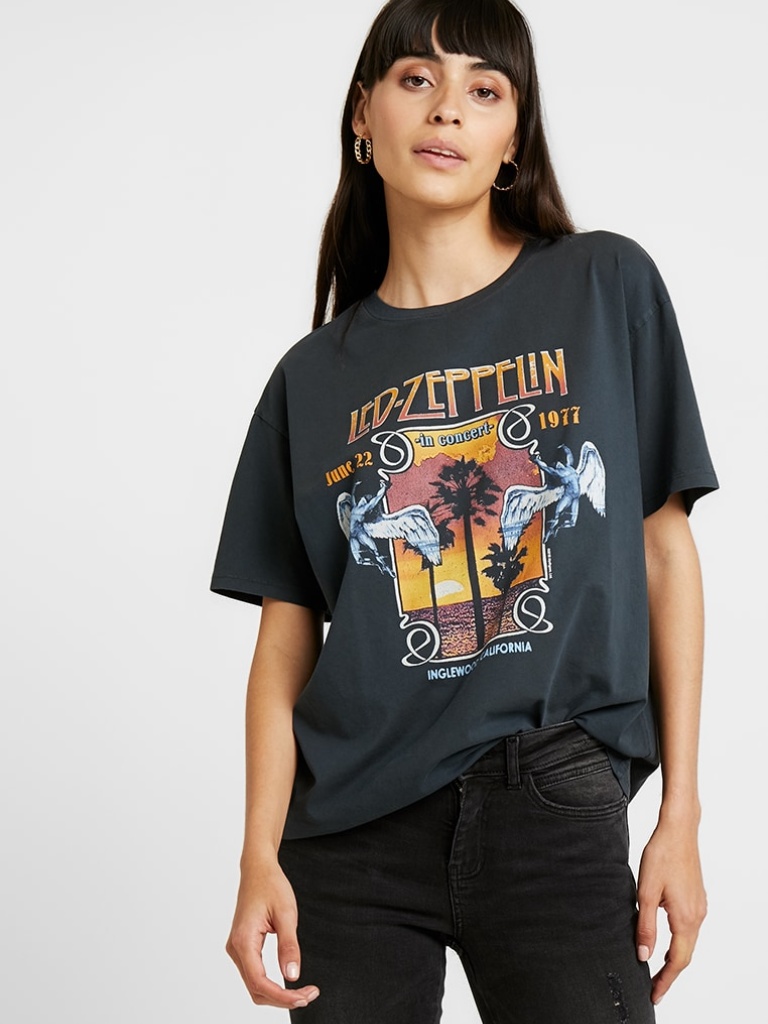
cotton relaxed short sleeve hip length Untucked crew t-shirt